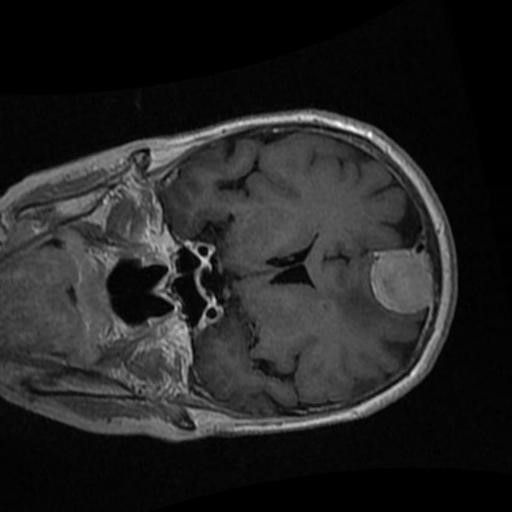
Label: brain_menin